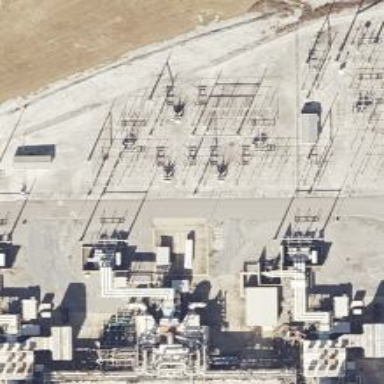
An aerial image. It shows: Switch used for power control.